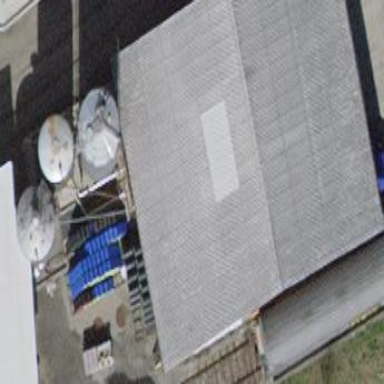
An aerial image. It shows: Industrial building.